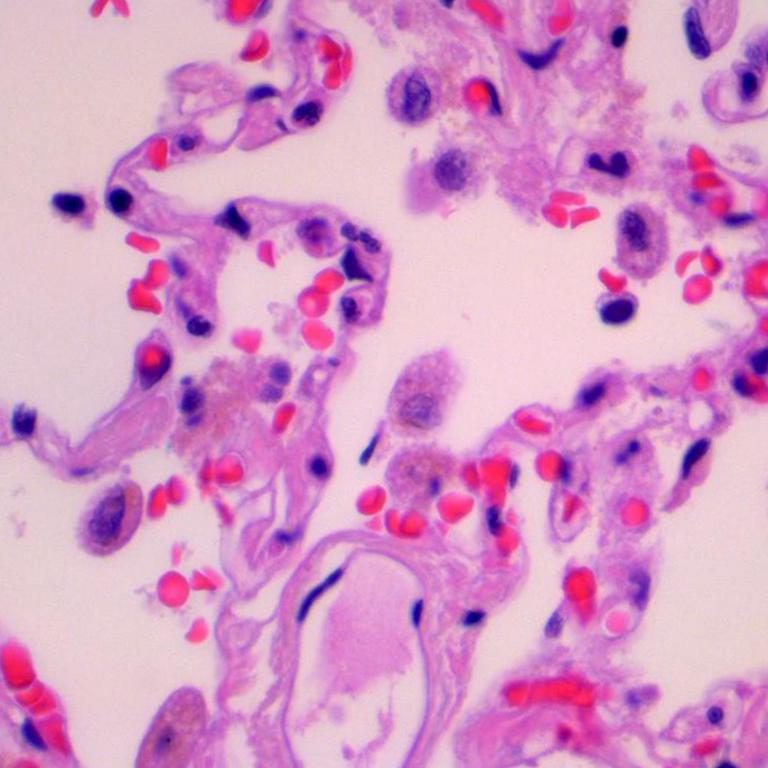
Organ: lung
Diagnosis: benign